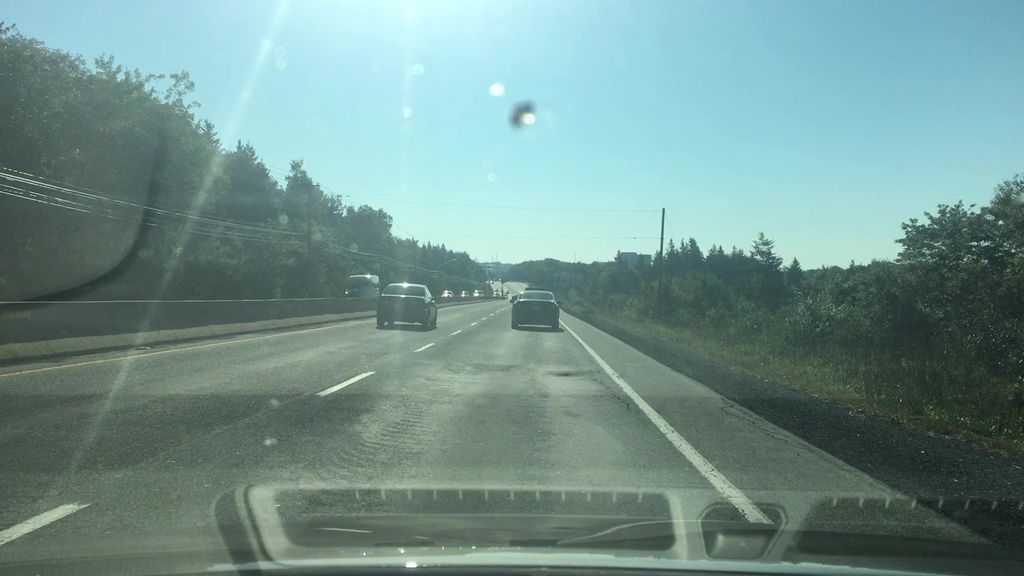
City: halifax